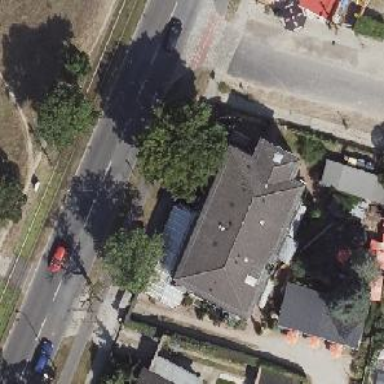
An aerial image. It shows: Restaurant.